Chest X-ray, AP view. Patient: 48 years old, sex F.
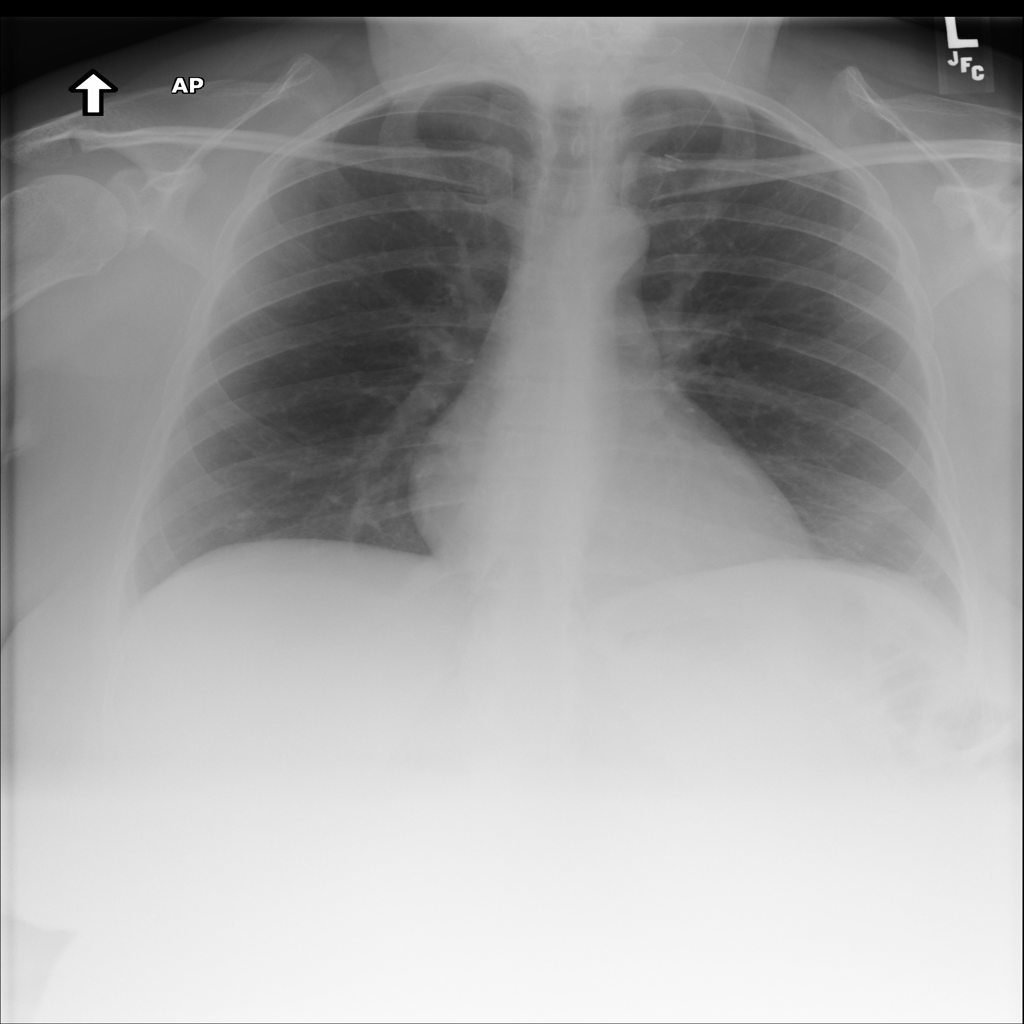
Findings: No Finding